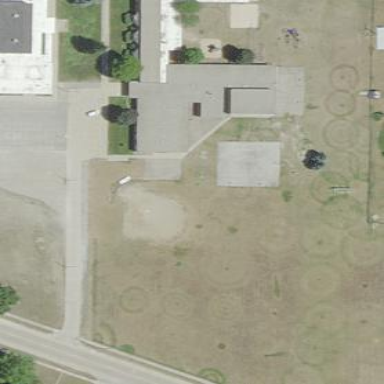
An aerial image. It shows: School building.